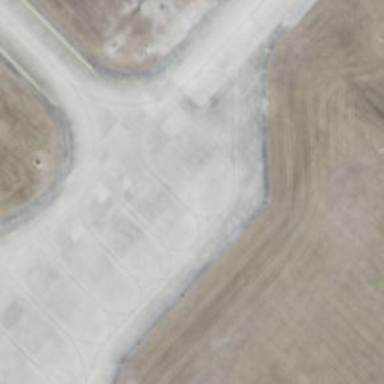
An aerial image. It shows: Taxiway at the airport with asphalt surface.